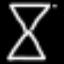
Label: hourglass